Question: I'm making a dropdown menu with only CSS, and it's not turning out easy the way I've done it. So far I've got an actual dropdown, but the width is the width of the parent element, which is too small for certain items to be displayed in one line.

I tried setting a manual width, but that just unaligns the whole thing and isn't pratical as the menu item could be much longer. Is there anyway of having a width that adapts to the content, without changing the parent width ?
All the site files are located here : <URL>
- <URL>
Any help is appreciated, thanks :)
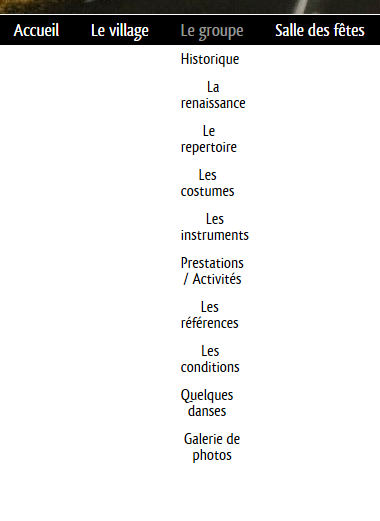
Answer: Here's a solution that doesn't use a fixed-width for the drop-downs.
First, add the following to the CSS for the links in the drop-downs:
'''
#menu ul ul li a {
white-space: nowrap;
}
'''
I also had to change '#menu ul' and '#menu ul li' to '#menu > ul' and '#menu > ul > li', respectively, so that those CSS styles would apply only to the first level menu items.
Here's a basic reference about the use of '>' in CSS selectors. I think there are other spots in this example where it would help:
<URL>